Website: macys
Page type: delivery-shipping
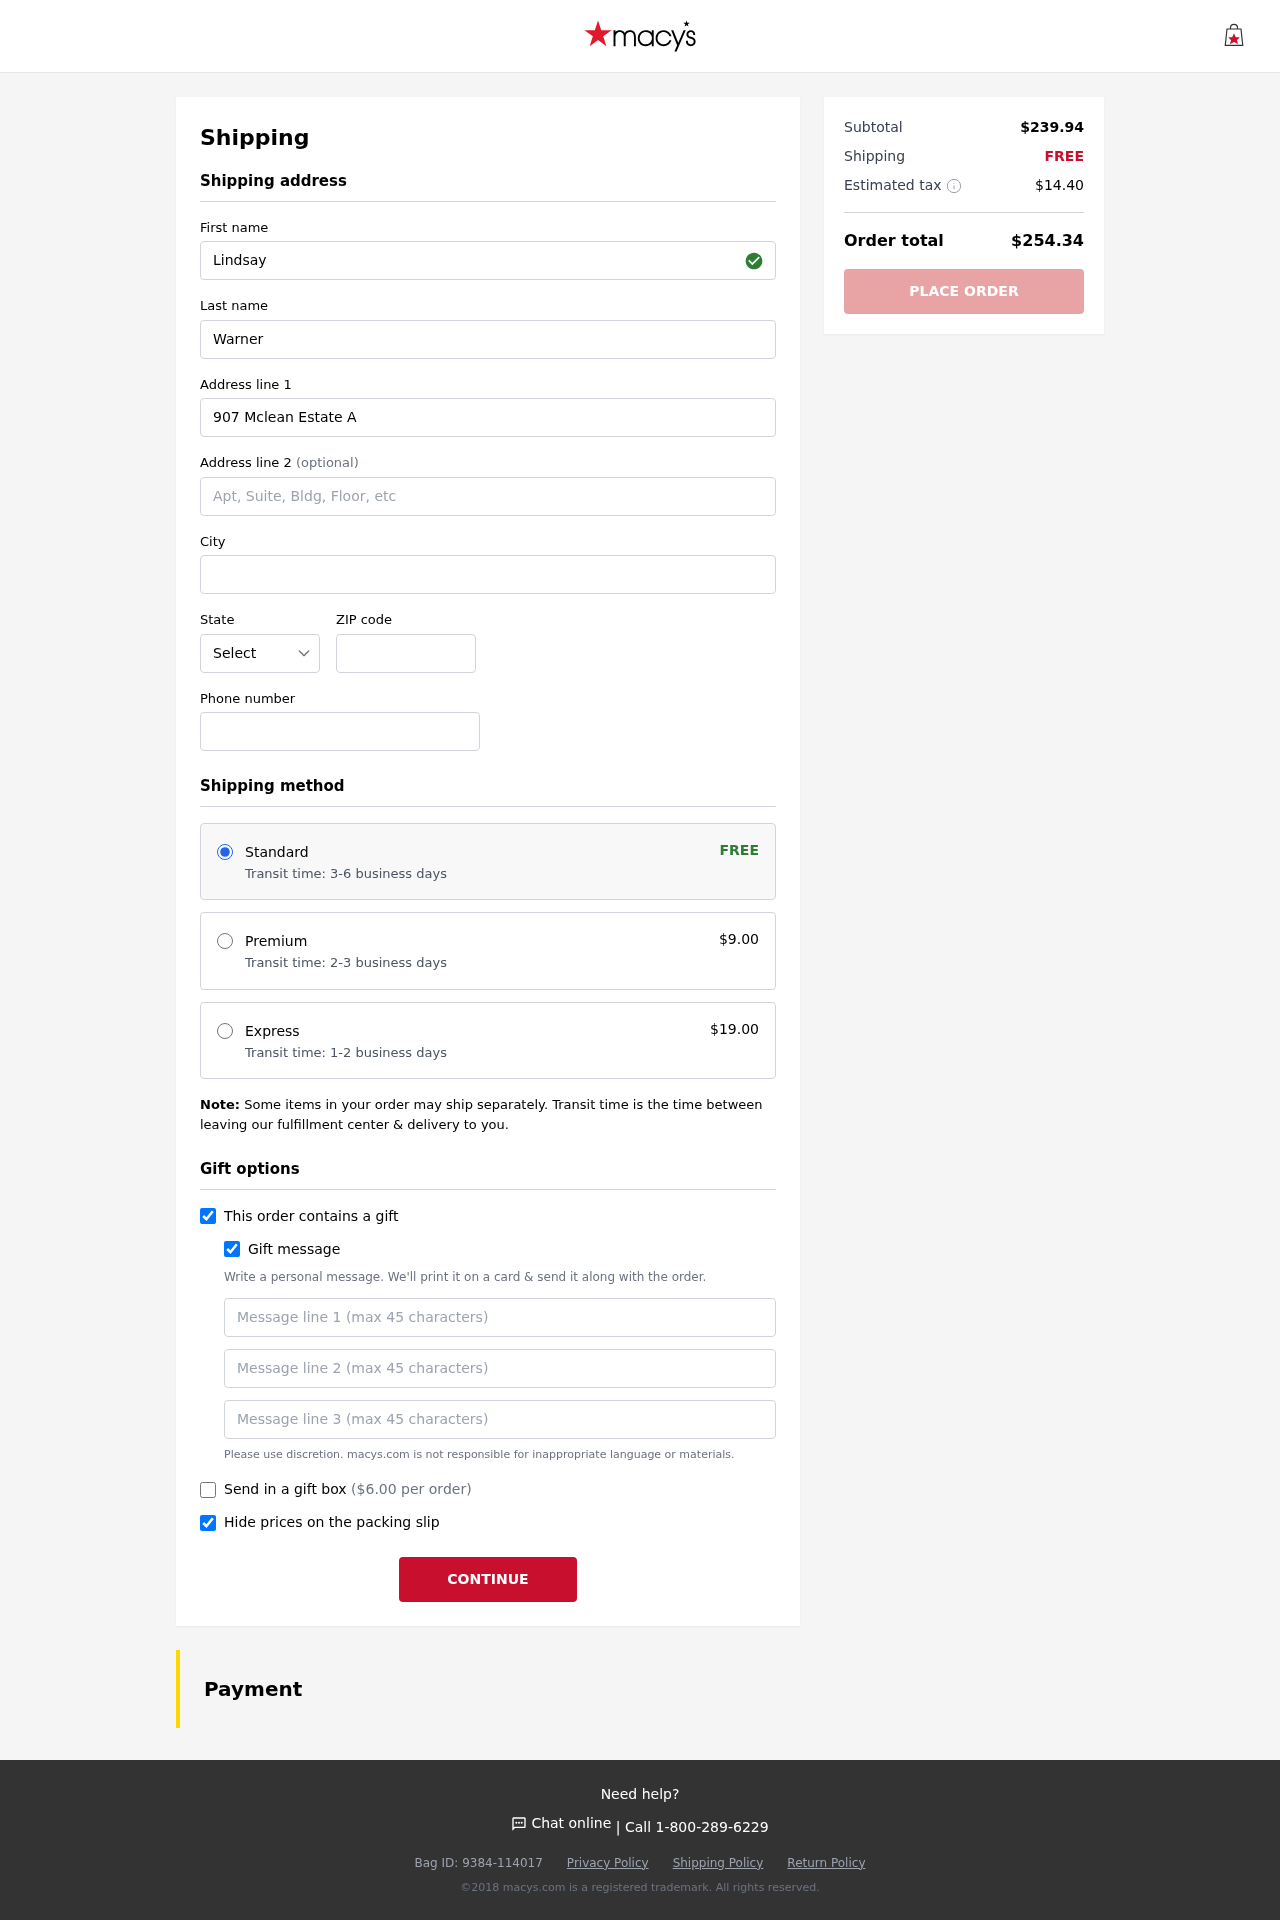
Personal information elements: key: PII_STATE_ABBR
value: AK
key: PII_FIRSTNAME
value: Lindsay
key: PII_LASTNAME
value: Warner
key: PII_STREET
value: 907 Mclean Estate Apt. 572
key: PII_STREET2
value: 24912 Oconnell Ridge Apt. 940
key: PII_CITY
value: Rothborough
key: PII_POSTCODE
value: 95513
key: PII_PHONE
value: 4532618390
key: PII_GIFT_MESSAGE
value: Happy Birthday, Antonio! I saw this beautiful bracelet and immediately thought of you—it’s perfect for adding a little shine to your style. Can’t wait to celebrate you today!  Lindsay
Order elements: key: ORDER_SHIPPING_STANDARD
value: Transit time: 3-6 business days
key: ORDER_SHIPPING_COST
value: FREE
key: ORDER_SHIPPING_PREMIUM
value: Transit time: 2-3 business days
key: ORDER_SHIPPING_PREMIUM_PRICE
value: $9.00
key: ORDER_SHIPPING_EXPRESS
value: Transit time: 1-2 business days
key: ORDER_SHIPPING_EXPRESS_PRICE
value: $19.00
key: ORDER_GIFT_BOX_PRICE
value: ($6.00 per order)
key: ORDER_SUBTOTAL
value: $239.94
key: ORDER_SHIPPING_COST2
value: FREE
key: ORDER_TAX
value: $14.40
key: ORDER_TOTAL
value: $254.34